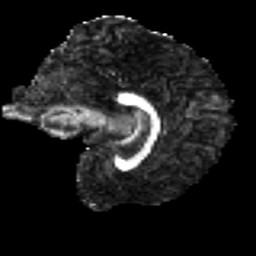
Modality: FA
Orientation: sagittal
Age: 33
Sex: female
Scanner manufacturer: ge
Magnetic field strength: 3 T
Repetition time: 7.8 s
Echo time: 0.0606 s